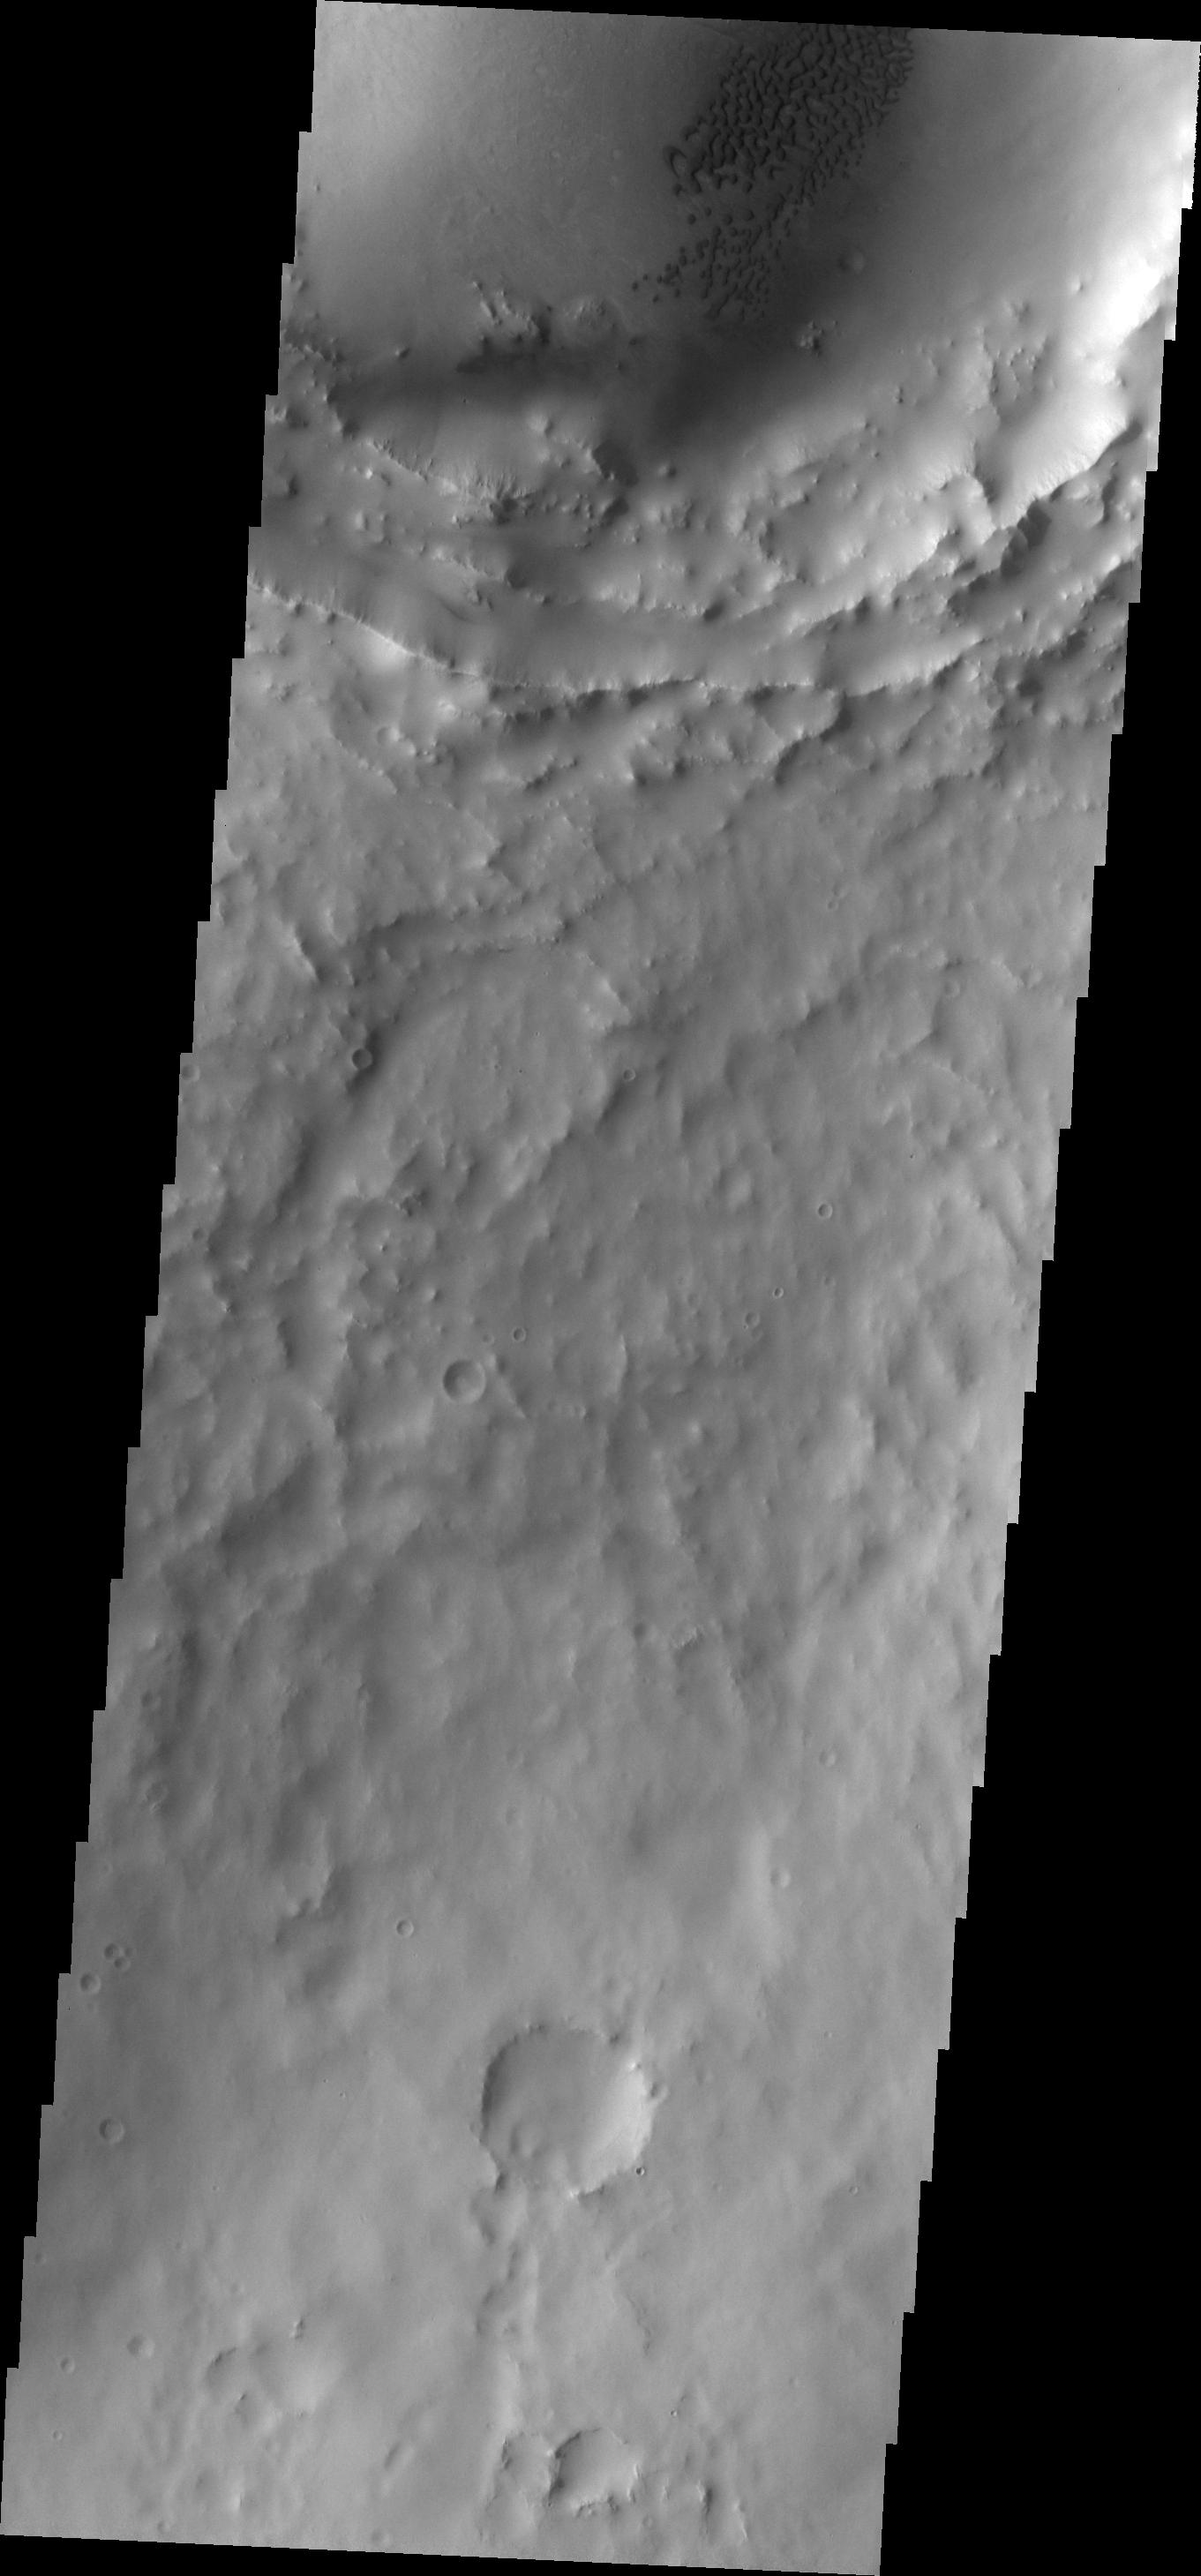
Crater Dunes Mars, 2001 Mars Odyssey